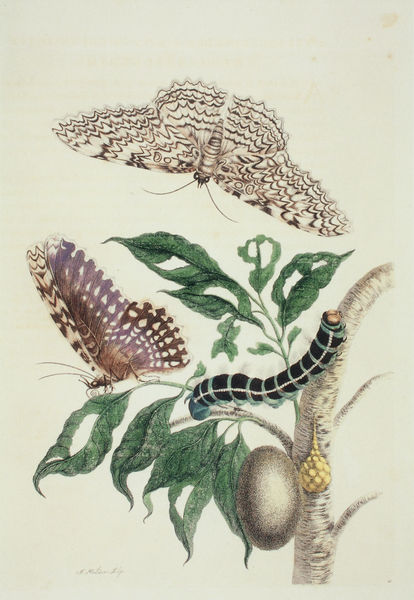
Titel: Gummigutta Baum mit Eulenfalter, Cocoon und Schmetterlingsraupe und Harztröpfchen, Bildtafel 20 von Metamorphosis insectorum Surinamensium
Künstler: Joseph Mulder
Institution: Frankfurt, Universitätsbibliothek
Schlagwörter: blätter, laub, gelb, grün, äste, braun, schwarz, zeichnung, muster, ast, natur, gold, blatt, pflanze, pflanzen, stillleben, beine, grafik, graphik, fühler, buch, zweig, stengel, druck, druckgraphik, lithographie, druckgrafik, stich, seite, illustration, schmetterling, puppe, reise, fressen, metamorphose, insekt, schmetterlinge, maria, raupe, entwicklung, falter, motte, eier, biologie, kokon, verpuppung, schmetterlin, merian, stadien, südamerika, eiförmig, naturkunde, seidenraupe, ei, kockon, rape, schmettterlig, sibylla, rauüe, blattfrass, maulbeerbaum, eiablage, schaumnest, kopon, konkon, insektenbuch, entwicklungsstadien